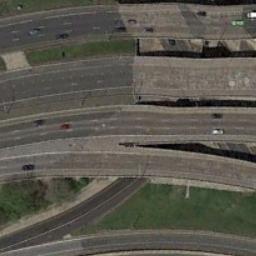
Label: overpass